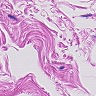
Metastatic tissue present: no